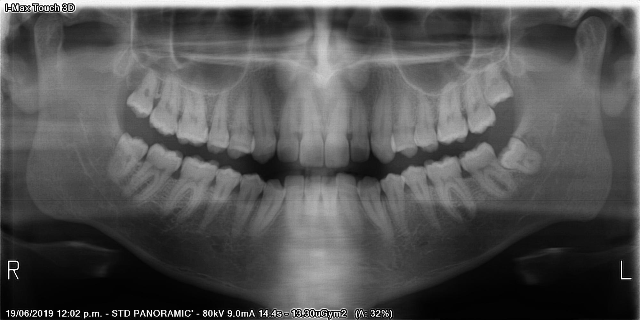
adult